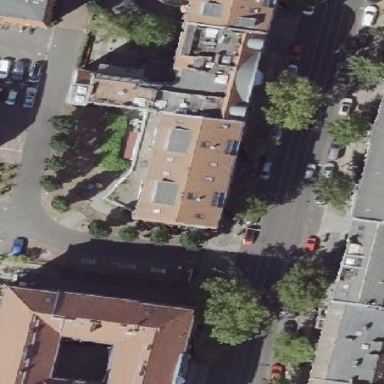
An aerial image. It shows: Building consisting of apartments.